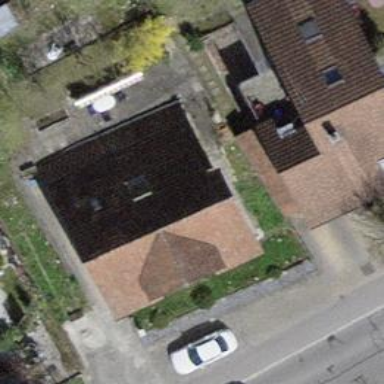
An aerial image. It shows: Building with tiled roof.